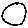
Label: moon